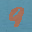
Label: 9